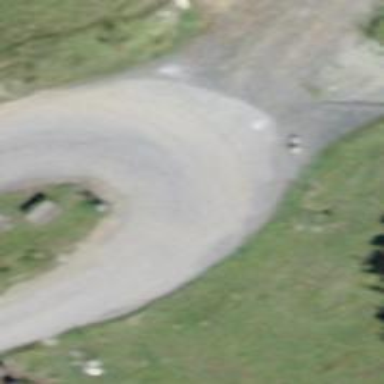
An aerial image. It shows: Service road suitable for downhill use.